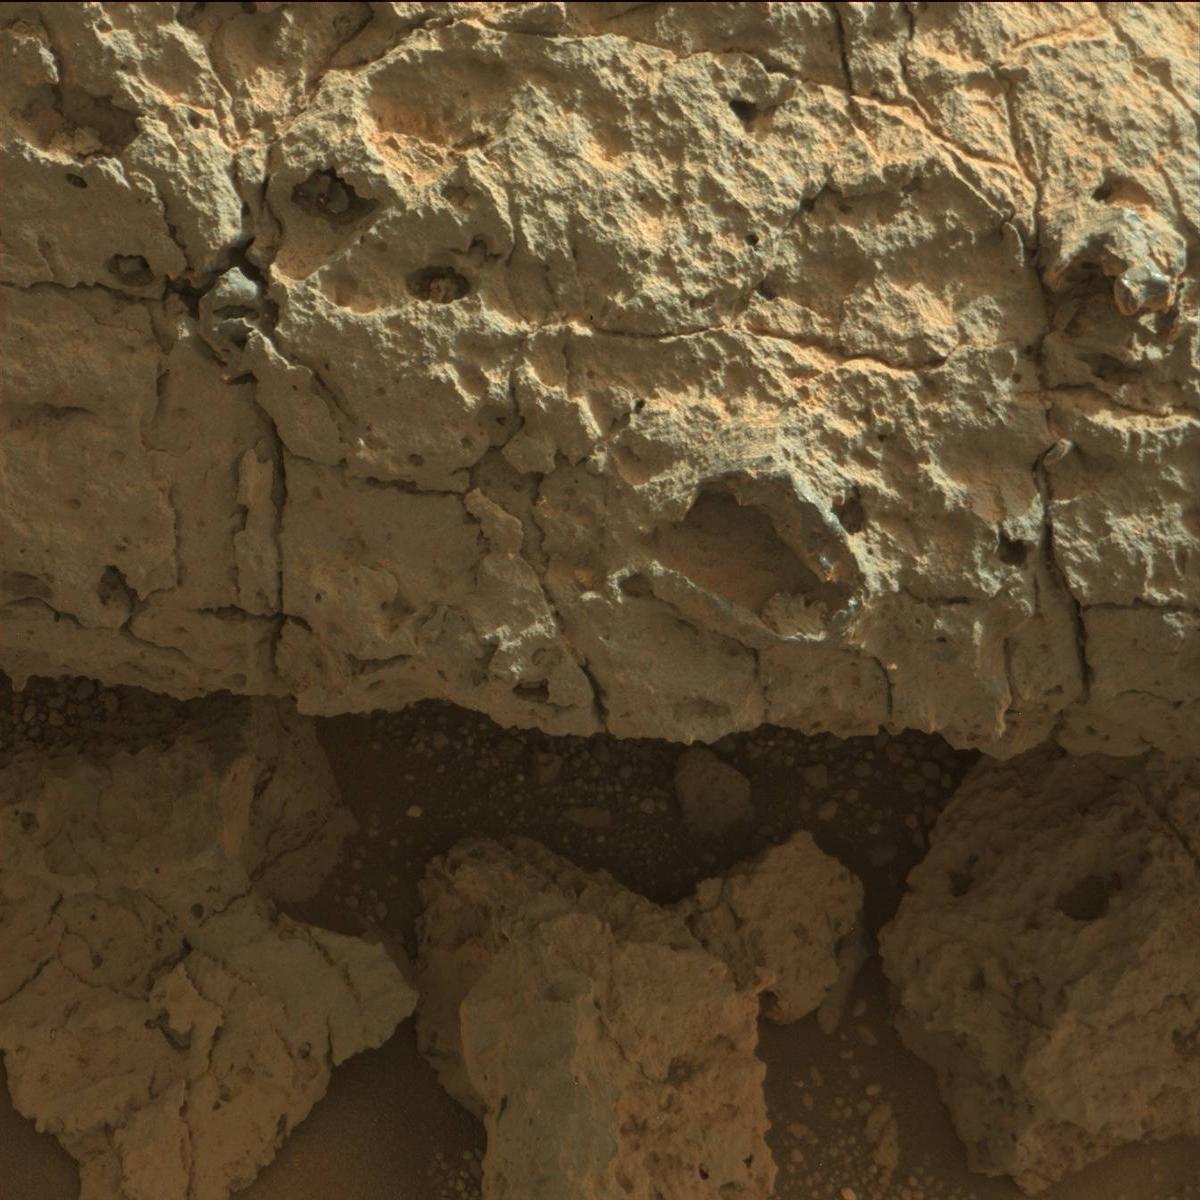
Terrain classes present: Bedrock, Sand / Soil